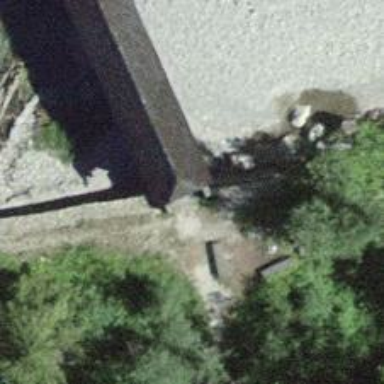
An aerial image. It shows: Footway on bridge.